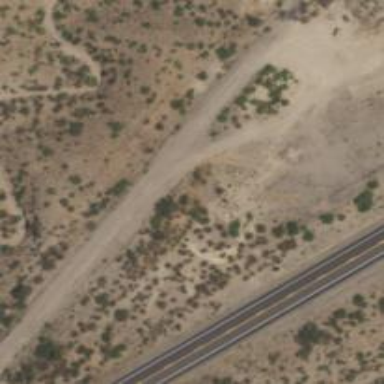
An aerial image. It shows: Track road.